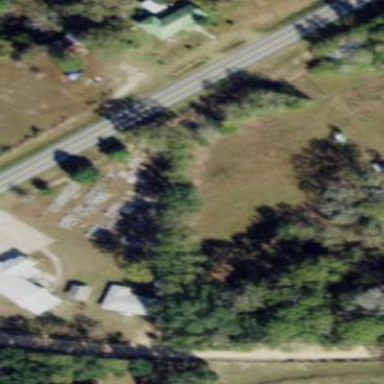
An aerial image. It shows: Cemetery.